Field crop: maize
Growth stage: 2
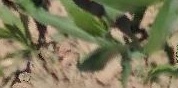
Species: maize